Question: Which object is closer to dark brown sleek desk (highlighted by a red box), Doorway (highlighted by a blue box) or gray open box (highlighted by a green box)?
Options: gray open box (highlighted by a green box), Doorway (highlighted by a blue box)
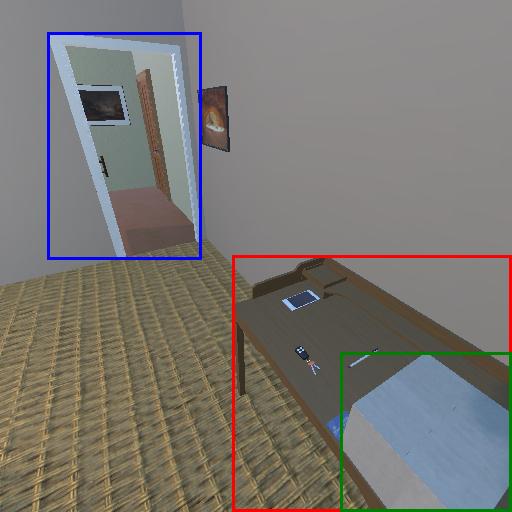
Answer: gray open box (highlighted by a green box)